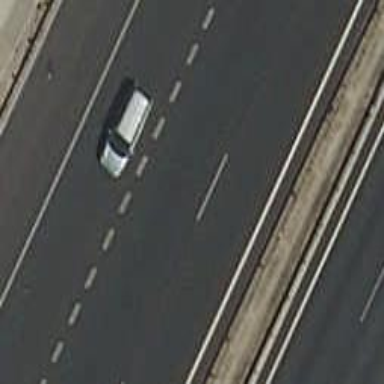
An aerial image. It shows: Motorway with designated cycle lane.